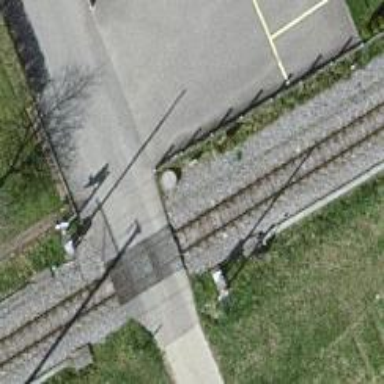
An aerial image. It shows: Railway level crossing.